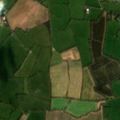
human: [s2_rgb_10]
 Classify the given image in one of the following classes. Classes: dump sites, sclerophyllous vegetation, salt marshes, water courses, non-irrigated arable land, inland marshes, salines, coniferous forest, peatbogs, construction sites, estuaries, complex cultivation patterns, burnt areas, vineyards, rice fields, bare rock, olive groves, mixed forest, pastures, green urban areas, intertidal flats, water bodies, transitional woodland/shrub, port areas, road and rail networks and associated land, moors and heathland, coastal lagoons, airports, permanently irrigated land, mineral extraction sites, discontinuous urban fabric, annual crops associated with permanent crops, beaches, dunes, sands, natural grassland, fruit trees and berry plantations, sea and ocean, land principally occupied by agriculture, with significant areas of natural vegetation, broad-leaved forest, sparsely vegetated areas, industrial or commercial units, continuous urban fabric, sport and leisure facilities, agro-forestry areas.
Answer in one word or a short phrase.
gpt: non-irrigated arable land, pastures